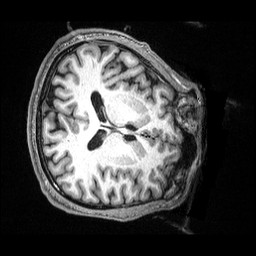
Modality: T1w
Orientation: axial
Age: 48
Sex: male
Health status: ill
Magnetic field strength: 3 T
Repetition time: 2.53 s
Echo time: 0.00331 s